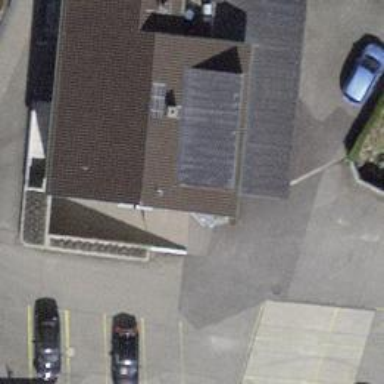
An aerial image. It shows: Restaurant.